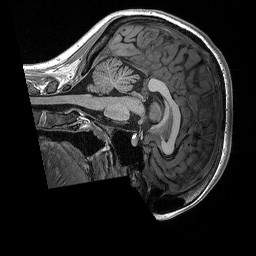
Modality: T1w
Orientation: sagittal
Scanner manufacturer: siemens
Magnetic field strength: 3 T
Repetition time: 2.3 s
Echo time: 0.00298 s